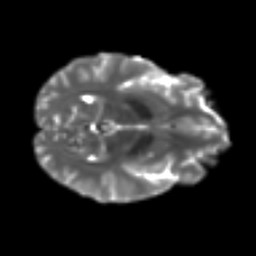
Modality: T2w
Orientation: axial
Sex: female
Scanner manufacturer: ge
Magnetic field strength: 3 T
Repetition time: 7 s
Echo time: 0.08 s